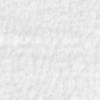
Label: no_change